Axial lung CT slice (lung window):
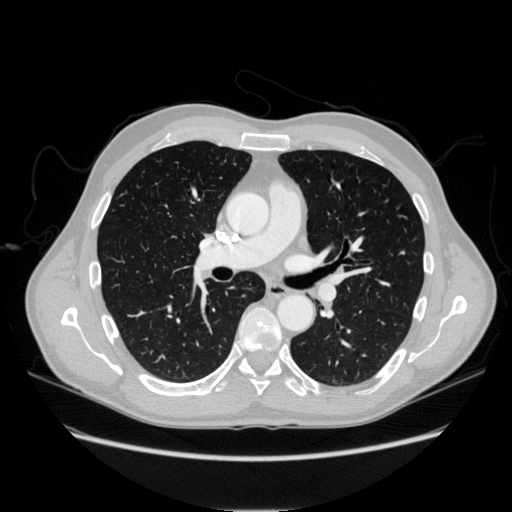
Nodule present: no